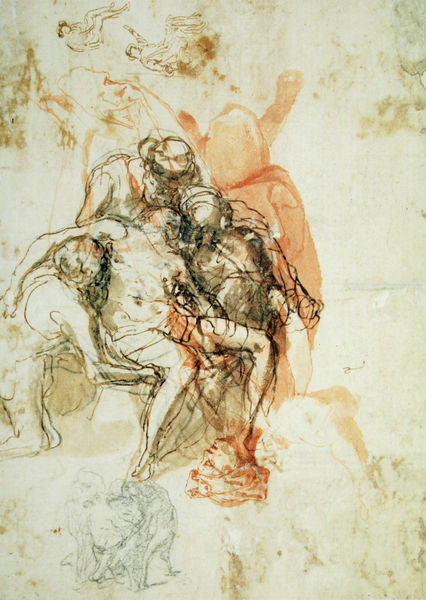
Titel: Beweinungsgruppe und andere Studien
Künstler: Taddeo Zuccari
Standort: Chicago
Institution: The Art Institute of Chicago
Schlagwörter: akt, blau, feder, flügel, gruppe, himmel, kampf, kopf, körper, lendenschurz, mann, nackt, vogel, aquarell, frauen, gelb, menschen, sitzen, bewegung, braun, frau, grau, hut, männer, orange, schwarz, skizze, stuhl, weiss, zeichnung, rot, malerei, arm, halten, inkarnat, leiche, stehen, tod, tot, toter, tragen, trauer, haare, sessel, drei, personen, rosa, traurig, engel, beine, papier, liegen, umrisse, studie, abstrakt, modern, grafik, graphik, linien, sepia, figuren, angst, knie, liegend, marmoriert, striche, unscharf, vier, tusche, schmutz, blut, linie, nakt, druck, strich, koloriert, bleistift, entwurf, tinte, flecken, pergament, beugen, verschwommen, leib, bluten, christus, grab, jesus, jesus christus, kreuzabnahme, pieta, sterben, kranker, leid, leiden, fall, fleckig, plan, skizzen, maria, umhüllt, verhüllt, magdalena, erschöpft, rötel, grablegung, christi, sterbender, geburt, umgedreht, federzeichnung, grablege, nckt, verletzter, golgatha, herabbeugen, gnadenstuhl, stufie, geqand, peta, pietas, chritus, unterfassen, unschar, kopfstehend, zeichnungi